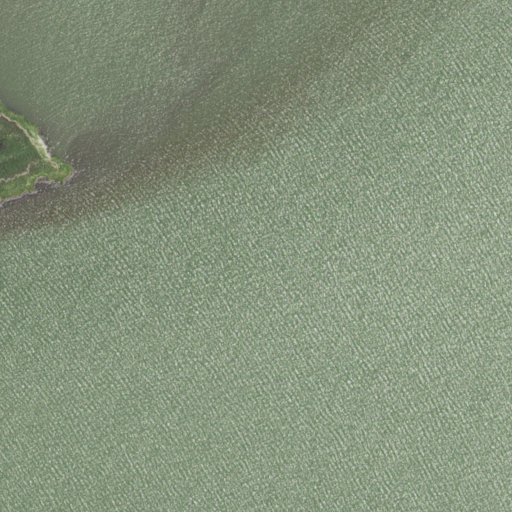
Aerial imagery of cape in North Carolina named Parched Corn Point containing open water and herbaceous wetlands